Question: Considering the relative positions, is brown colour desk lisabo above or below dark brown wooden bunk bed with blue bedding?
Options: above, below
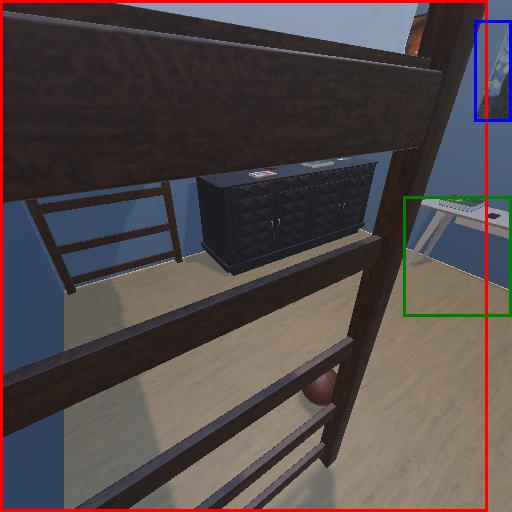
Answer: above